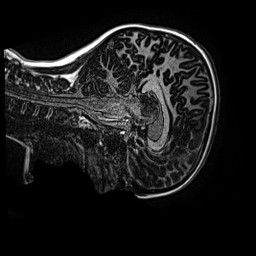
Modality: MP2RAGE
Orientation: sagittal
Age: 11
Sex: female
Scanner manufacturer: siemens
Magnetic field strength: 3 T
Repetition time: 4 s
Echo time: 0.00299 s